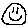
Label: smiley face